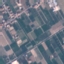
Label: PermanentCrop